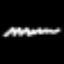
Label: squiggle